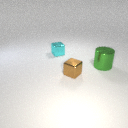
small brown metal cube to the right of small cyan metal cube